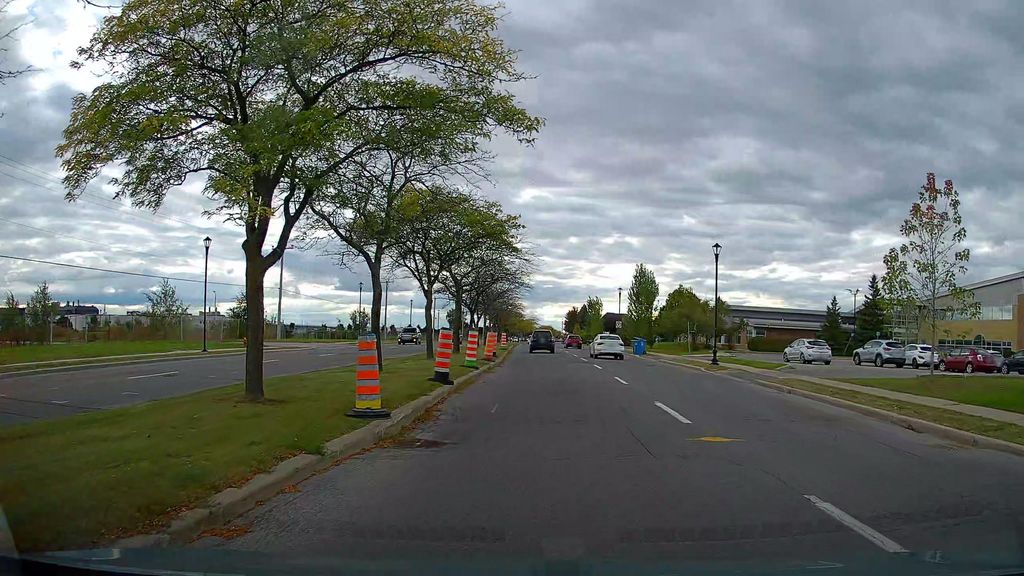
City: montreal